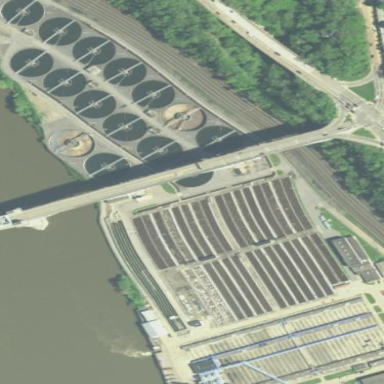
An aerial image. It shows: View of wastewater plant.